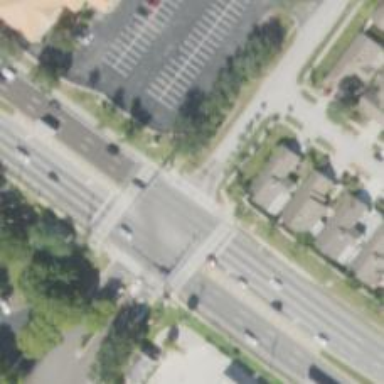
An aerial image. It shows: Marked crossing on footway.